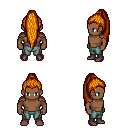
a pixel art fantasy rpg character, male body template, human, dark skin, leather shoulder armor, teal pants, dark blonde extra-long topknot hairstyle, maroon shoes, four views (front, back, left, right), 2x2 character sprite sheet, small pixel art, hard edges, no anti-aliasing